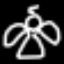
Label: angel